Question: So using the Command Palette, I specified my intended Python interpreter already. This is reflected correctly in the status bar on the bottom left.

However, when I run the code above, it attempts to use another Python interpreter. This is clearly reflected in the Python error - it tries to run a Python 2.7 interpreter, and so it tells me that I need to install xlrd, even though I already have it installed in the right Python interpreter.
Can't seem to find anyone else having similar problems. The exact same code runs fine in another IDE like Spyder.
When i do:
'''
import sys
print(sys.version)
'''
It shows me the right version.
My code actually runs when I run each cell individually. It's when I run everything together (Ctrl-Alt-N) where I start seeing this error.
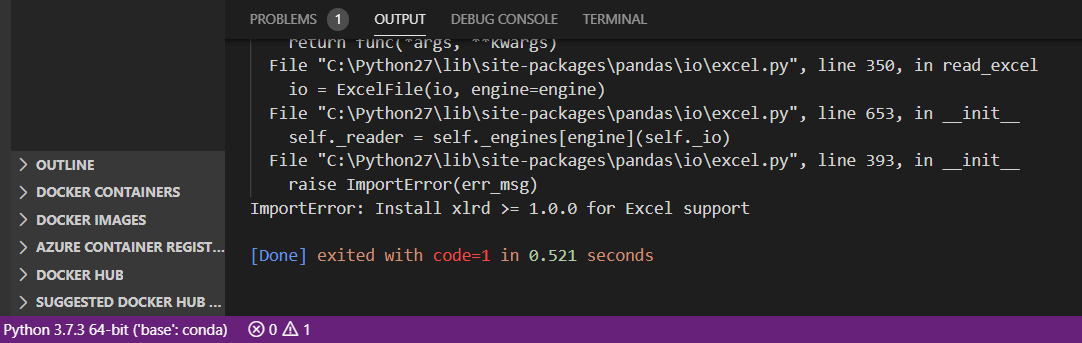
Answer: It's because you're executing code using the Code Runner extension instead of the Python extension. If you disable Code Runner for your workspace and then use the Python extension (the Play button will be green in this case) then it will use the interpreter shown in your status bar.